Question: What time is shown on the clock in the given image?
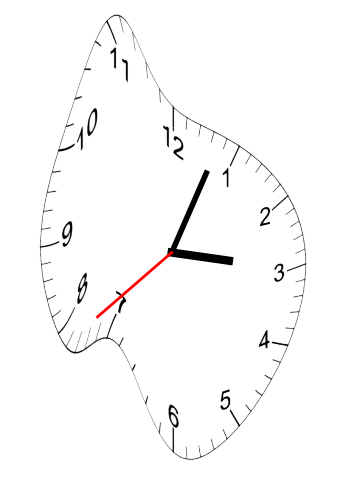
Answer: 03:03:38